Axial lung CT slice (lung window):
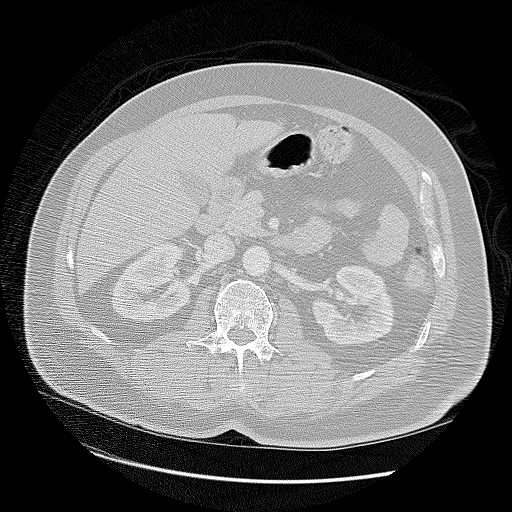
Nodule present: no